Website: macys
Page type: gifting
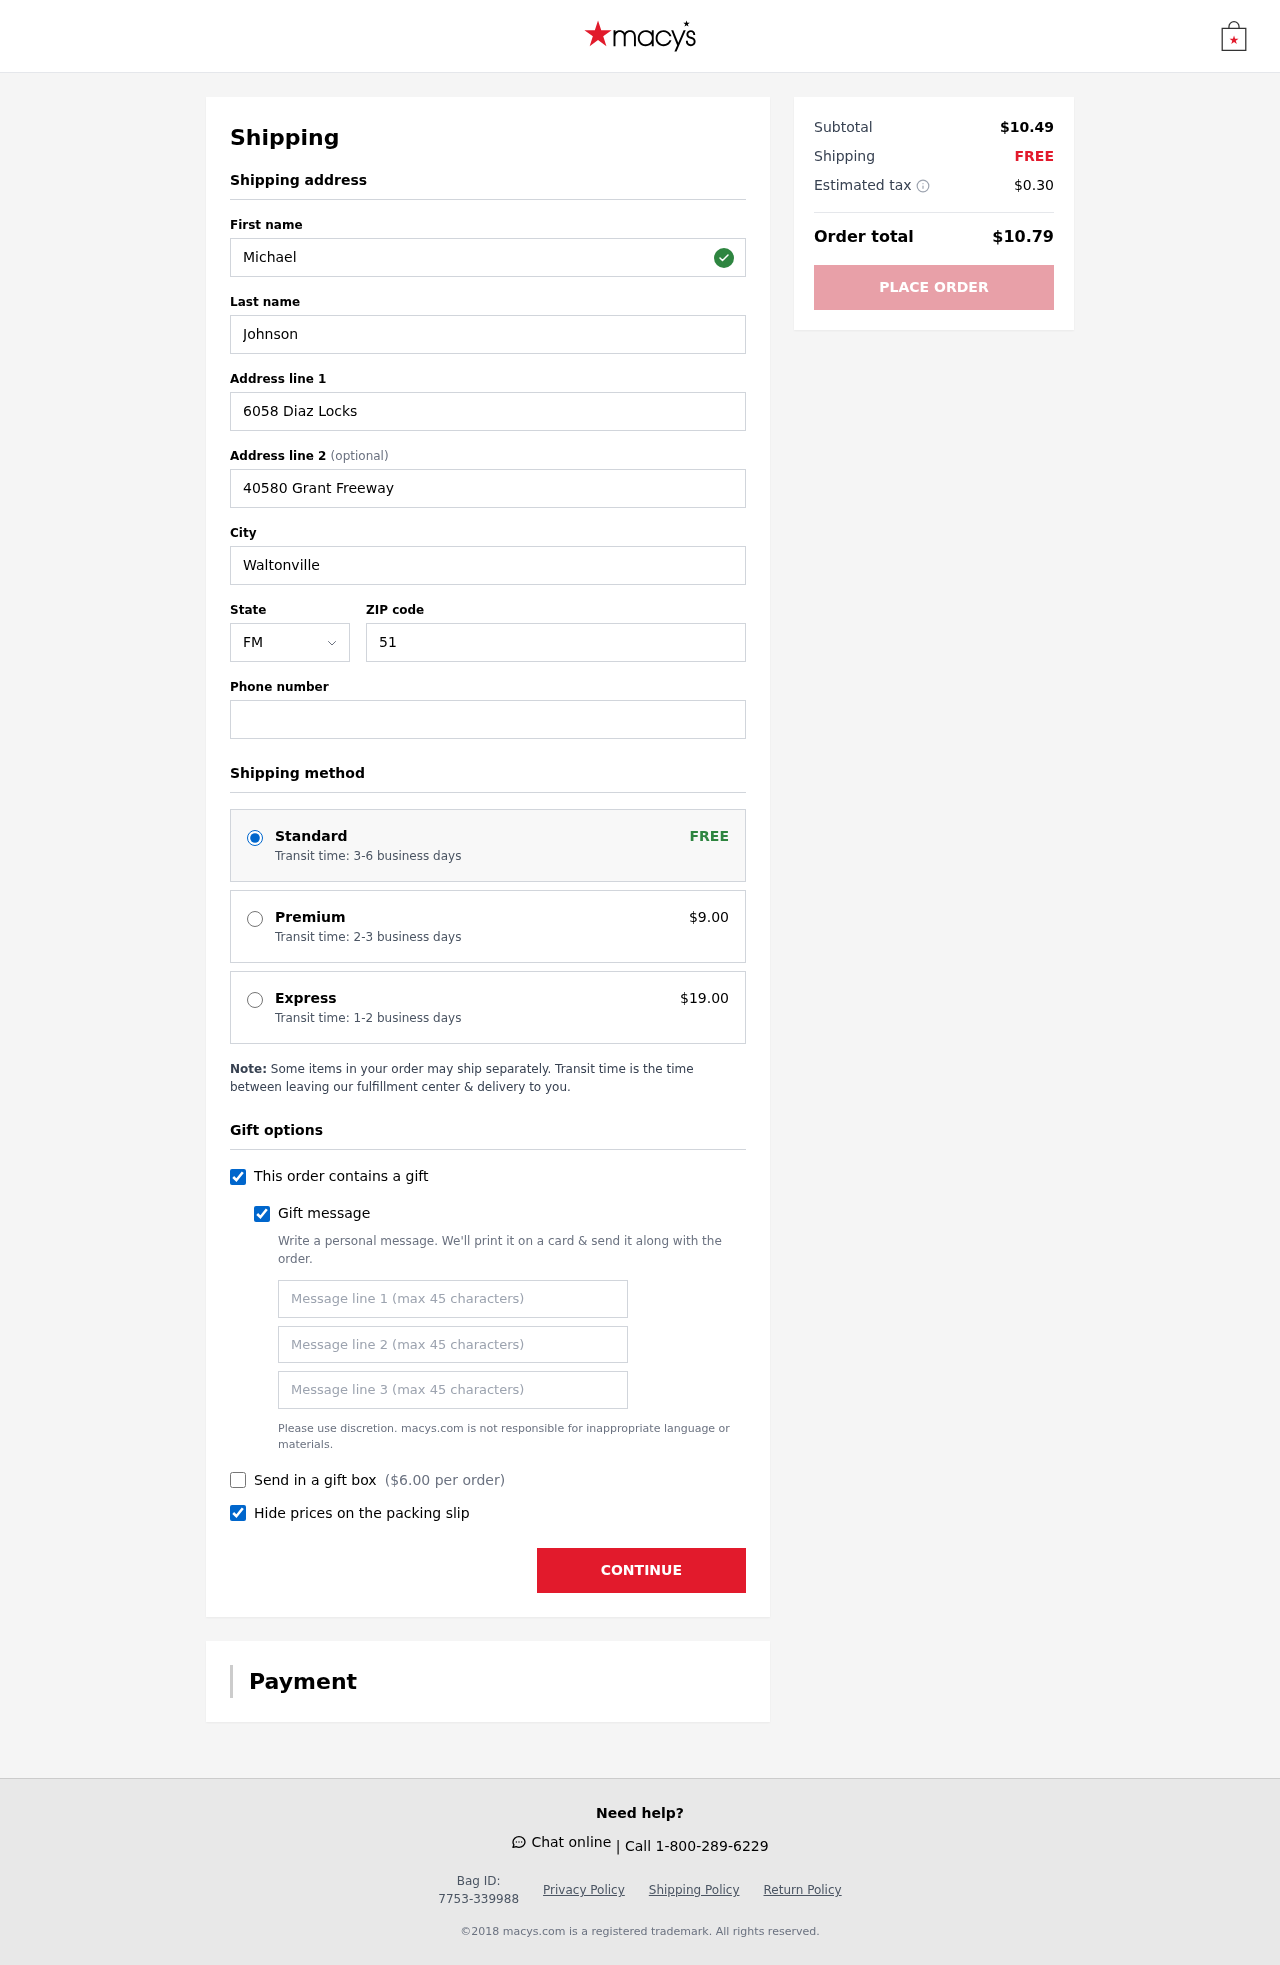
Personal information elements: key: PII_STATE_ABBR
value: FM
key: PII_FIRSTNAME
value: Michael
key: PII_LASTNAME
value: Johnson
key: PII_STREET
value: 6058 Diaz Locks
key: PII_STREET2
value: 40580 Grant Freeway
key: PII_CITY
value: Waltonville
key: PII_POSTCODE
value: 51889
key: PII_PHONE
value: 3109680771
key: PII_GIFT_MESSAGE
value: Hey Benjamin, I know life can get a bit hectic sometimes, so I thought these melatonin lozenges might help you catch some better Z's! Here’s to peaceful nights and refreshed mornings. Enjoy!  Michael
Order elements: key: ORDER_SHIPPING_STANDARD
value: Transit time: 3-6 business days
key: ORDER_SHIPPING_PREMIUM
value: Transit time: 2-3 business days
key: ORDER_SHIPPING_PREMIUM_PRICE
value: $9.00
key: ORDER_SHIPPING_EXPRESS
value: Transit time: 1-2 business days
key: ORDER_SHIPPING_EXPRESS_PRICE
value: $19.00
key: ORDER_GIFT_BOX_PRICE
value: $6.00
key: ORDER_SUBTOTAL
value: $10.49
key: ORDER_SHIPPING_COST
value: FREE
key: ORDER_TAX
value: $0.30
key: ORDER_TOTAL
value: $10.79